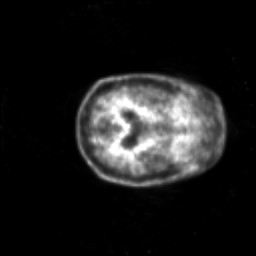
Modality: PET
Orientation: axial
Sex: female
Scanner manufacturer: siemens